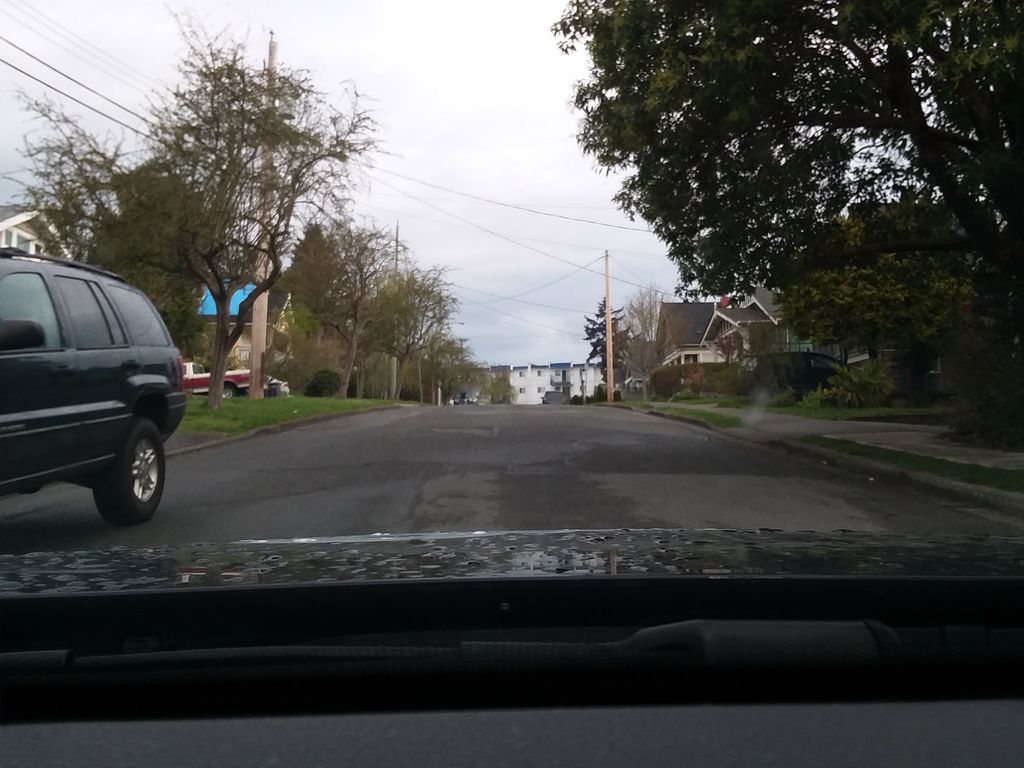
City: victoria